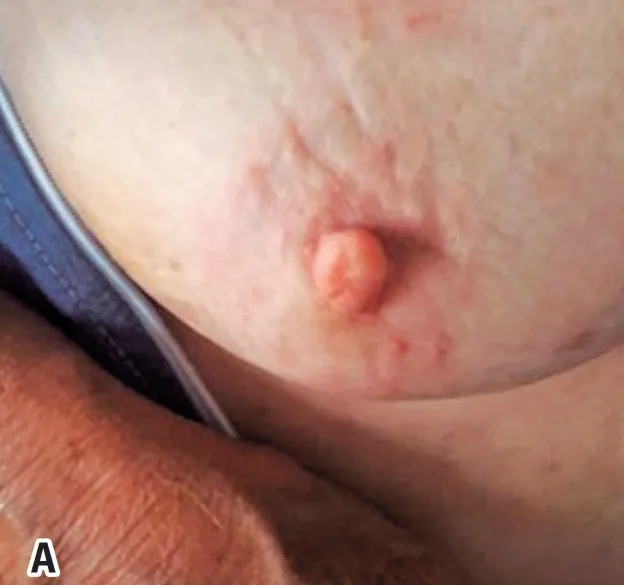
Another at the junction of the lower quadrants measuring 0.5cm.
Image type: medical_photograph (skin_photograph)